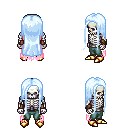
a pixel art fantasy rpg character, male body template, skeleton, pink tattered cape, teal pants, white cyan extra-long hairstyle, leather bracers, gold boots, four views (front, back, left, right), 2x2 character sprite sheet, small pixel art, hard edges, no anti-aliasing